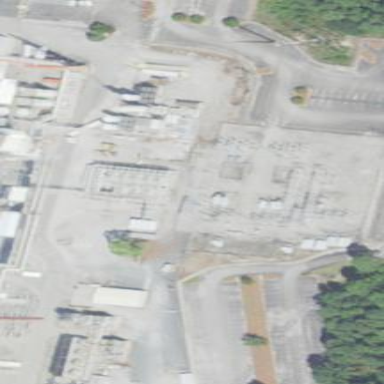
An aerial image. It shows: Industrial power substation surrounded by fence.